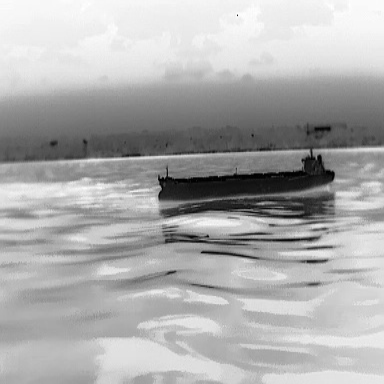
There is a liner in the infrared image.